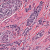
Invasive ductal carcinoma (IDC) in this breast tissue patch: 1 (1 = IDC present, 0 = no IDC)